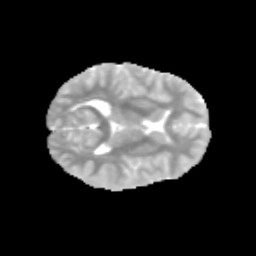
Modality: MD
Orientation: axial
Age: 11
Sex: female
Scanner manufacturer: siemens
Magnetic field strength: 3 T
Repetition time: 3.8 s
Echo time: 0.07 s